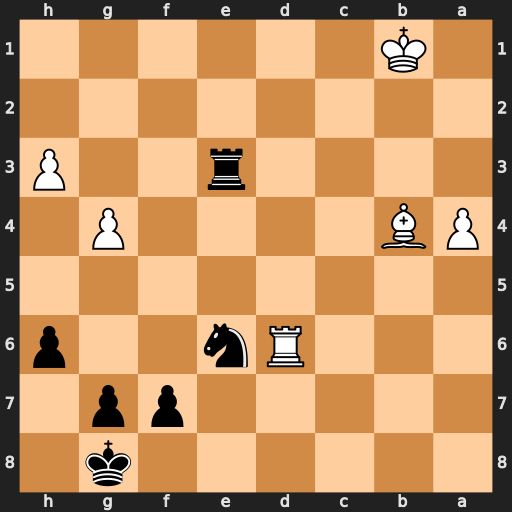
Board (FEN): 6k1/5pp1/3Rn2p/8/PB4P1/4r2P/8/1K6
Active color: b
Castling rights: -
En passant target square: -
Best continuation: Rb3+ Ka2 Rxb4